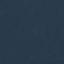
Land use / land cover class: SeaLake